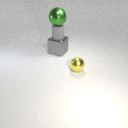
small yellow metal sphere in front of large gray metal cube